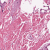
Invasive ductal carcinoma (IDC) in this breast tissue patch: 0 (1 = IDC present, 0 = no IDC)